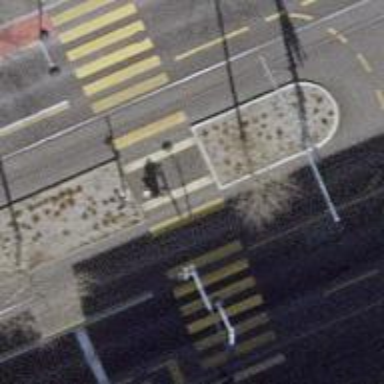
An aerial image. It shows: Kerb barrier.